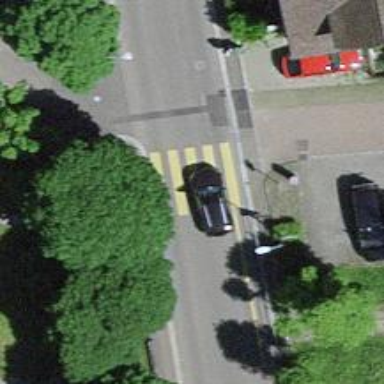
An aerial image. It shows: Uncontrolled zebra crossing on the road.